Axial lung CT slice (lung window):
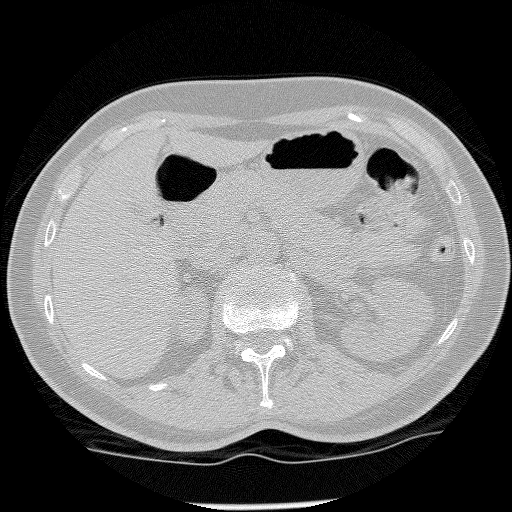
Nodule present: no